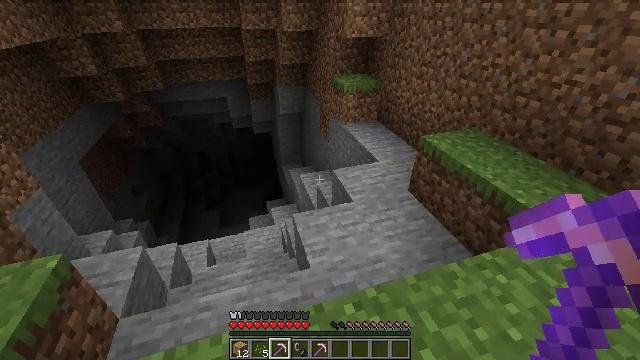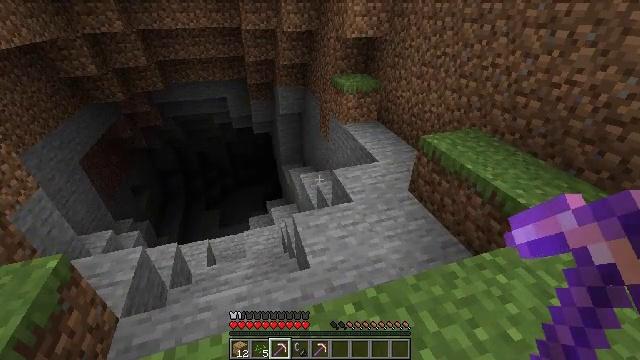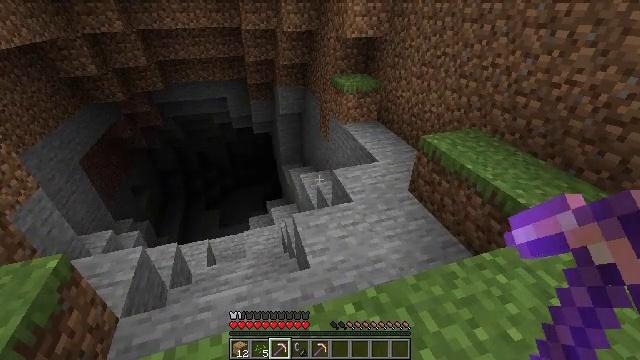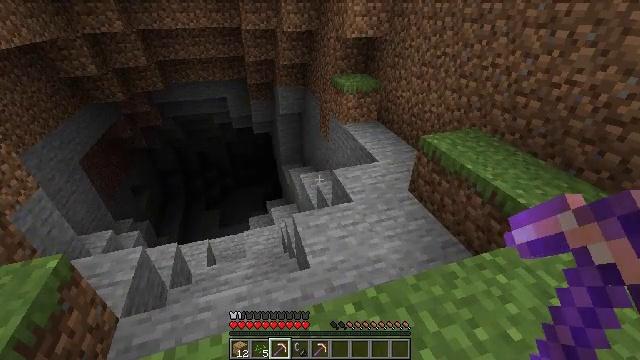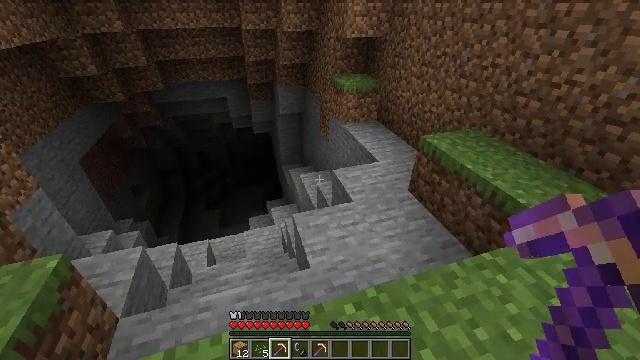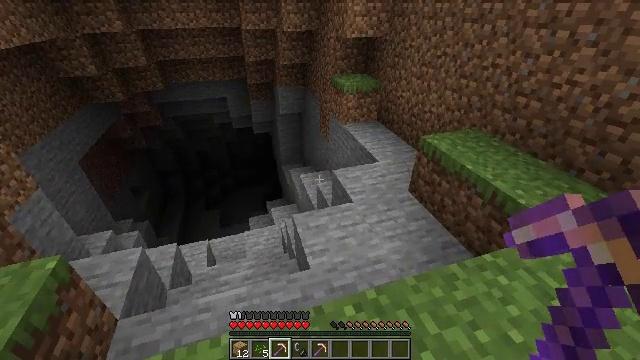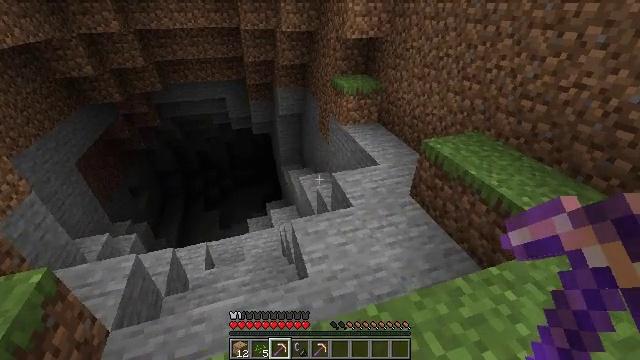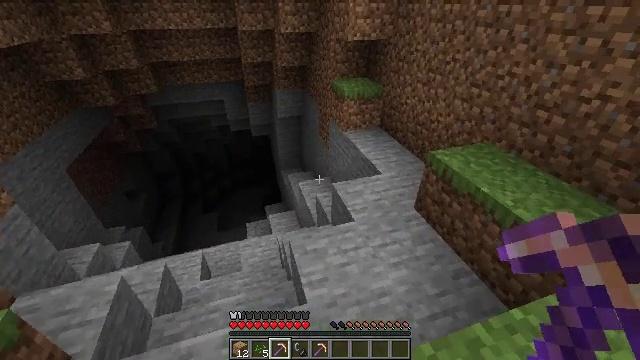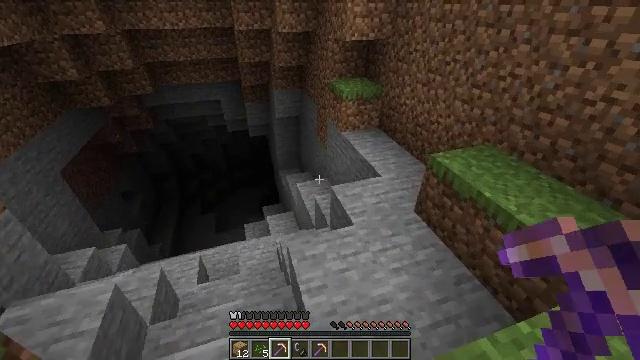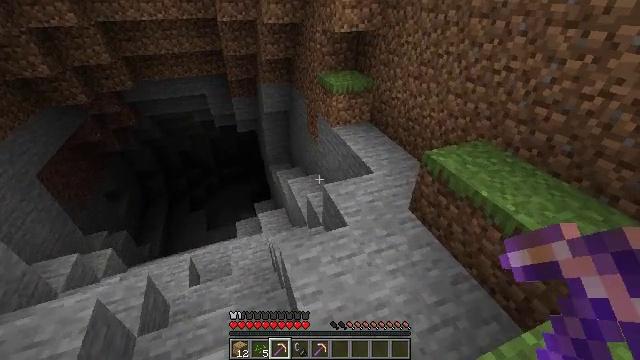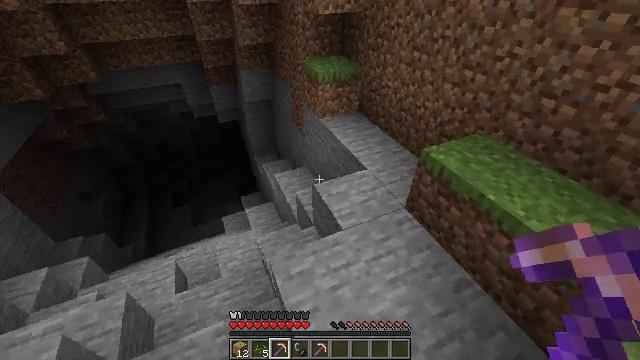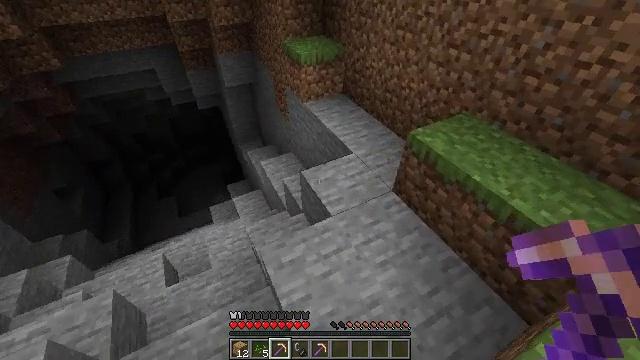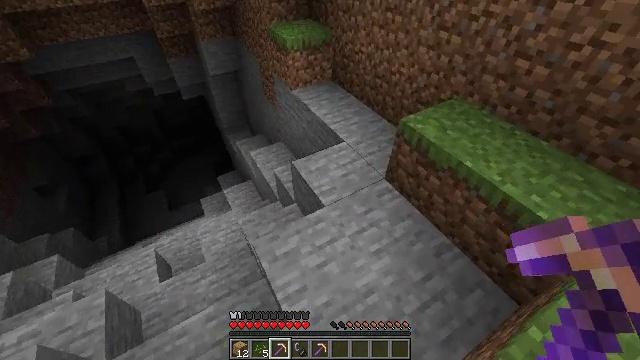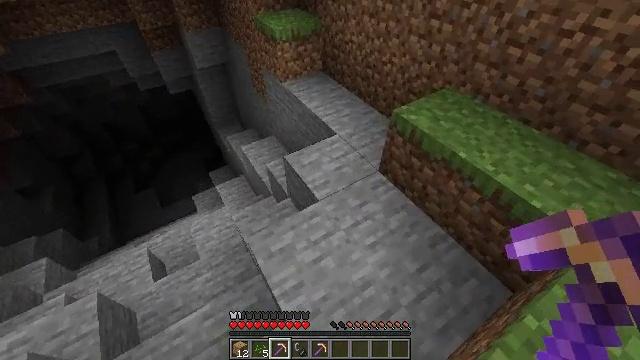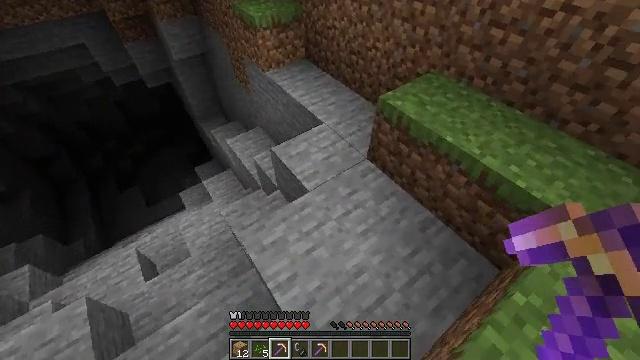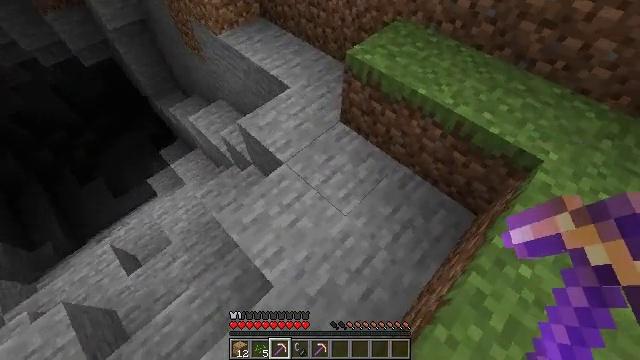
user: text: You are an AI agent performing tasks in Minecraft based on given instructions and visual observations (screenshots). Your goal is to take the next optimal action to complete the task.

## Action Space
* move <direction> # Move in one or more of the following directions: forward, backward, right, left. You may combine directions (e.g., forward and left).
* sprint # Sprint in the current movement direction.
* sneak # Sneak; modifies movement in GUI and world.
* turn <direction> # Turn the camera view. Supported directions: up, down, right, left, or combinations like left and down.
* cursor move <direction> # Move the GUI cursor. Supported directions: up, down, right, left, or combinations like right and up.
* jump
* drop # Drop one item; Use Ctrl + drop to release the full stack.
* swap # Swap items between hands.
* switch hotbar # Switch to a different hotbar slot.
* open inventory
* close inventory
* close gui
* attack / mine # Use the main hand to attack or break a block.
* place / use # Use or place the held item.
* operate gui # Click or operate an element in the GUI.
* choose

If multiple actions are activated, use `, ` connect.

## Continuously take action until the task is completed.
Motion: motion action
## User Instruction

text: Harvest stone in the caves.
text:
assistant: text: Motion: no_op
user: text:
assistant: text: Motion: no_op
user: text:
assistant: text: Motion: no_op
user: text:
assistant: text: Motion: no_op
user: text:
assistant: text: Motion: move forward
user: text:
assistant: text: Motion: move forward
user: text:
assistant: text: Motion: move forward
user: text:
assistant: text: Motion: move forward
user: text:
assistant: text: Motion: move forward, turn right and down
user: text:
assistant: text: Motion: move forward, turn right and down
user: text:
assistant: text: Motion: turn right and down
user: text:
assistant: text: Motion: turn right and down
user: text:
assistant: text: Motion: turn right and down
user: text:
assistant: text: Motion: turn right and down
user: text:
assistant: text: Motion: move forward, turn right and down
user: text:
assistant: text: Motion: move forward, turn right and down
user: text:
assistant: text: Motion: move forward, turn right and down
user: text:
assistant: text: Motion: move forward, turn right
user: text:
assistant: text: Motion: turn right and up
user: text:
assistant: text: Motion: turn right and up
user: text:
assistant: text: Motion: turn right and up
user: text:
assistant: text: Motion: turn right and up
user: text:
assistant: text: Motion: turn up
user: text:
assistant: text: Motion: no_op
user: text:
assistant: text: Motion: no_op
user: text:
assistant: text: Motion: attack / mine
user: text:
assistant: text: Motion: attack / mine
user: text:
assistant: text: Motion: attack / mine
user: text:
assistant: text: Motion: attack / mine
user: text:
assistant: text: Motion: attack / mine